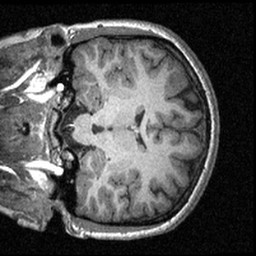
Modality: T1w
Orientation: coronal
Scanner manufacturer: siemens
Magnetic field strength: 3 T
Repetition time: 1.57 s
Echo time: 0.00304 s